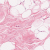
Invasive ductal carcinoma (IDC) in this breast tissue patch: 0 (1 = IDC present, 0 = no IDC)